Question: I'd need one for the user's location and one for every other Item.
Yes you can.
I'd need to assign a different Image (which I would get from a DB) for every marker, is this possible? Do I need to create a custom Layout for this?
(~Graphical question)
Basically, where does the marker need to point to? Like the red one to the center, or like the blue one?

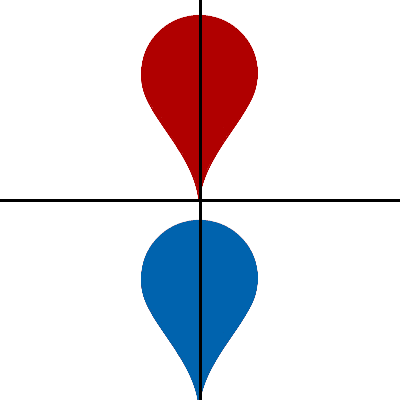
Answer: 1. As you found out - yes, you can have custom markers. Each OverlayItem can return its own marker via getMarker().
2. I'm not exactly sure what you're asking. If you are asking whether you can pull an icon from a database and use that as the custom marker, then the answer is yes. You can extend OverlayItem and override getMarker to return whatever Drawable you want on-the-fly. Remember that OverlayItem and ItemizedIconOverlay are just starting points - real functionality comes from extending them with your own logic. Also remember that doing DB work on the main thread (which is where getDrawable() will be called) is not a good idea.
3. Take a look at the Hotspot functionality in OverlayItem. This controls what part of the icon will be centered on the location. So for the red marker, the Hotspot would be BOTTOM_CENTER, whereas the blue marker would be TOP_CENTER.